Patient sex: M
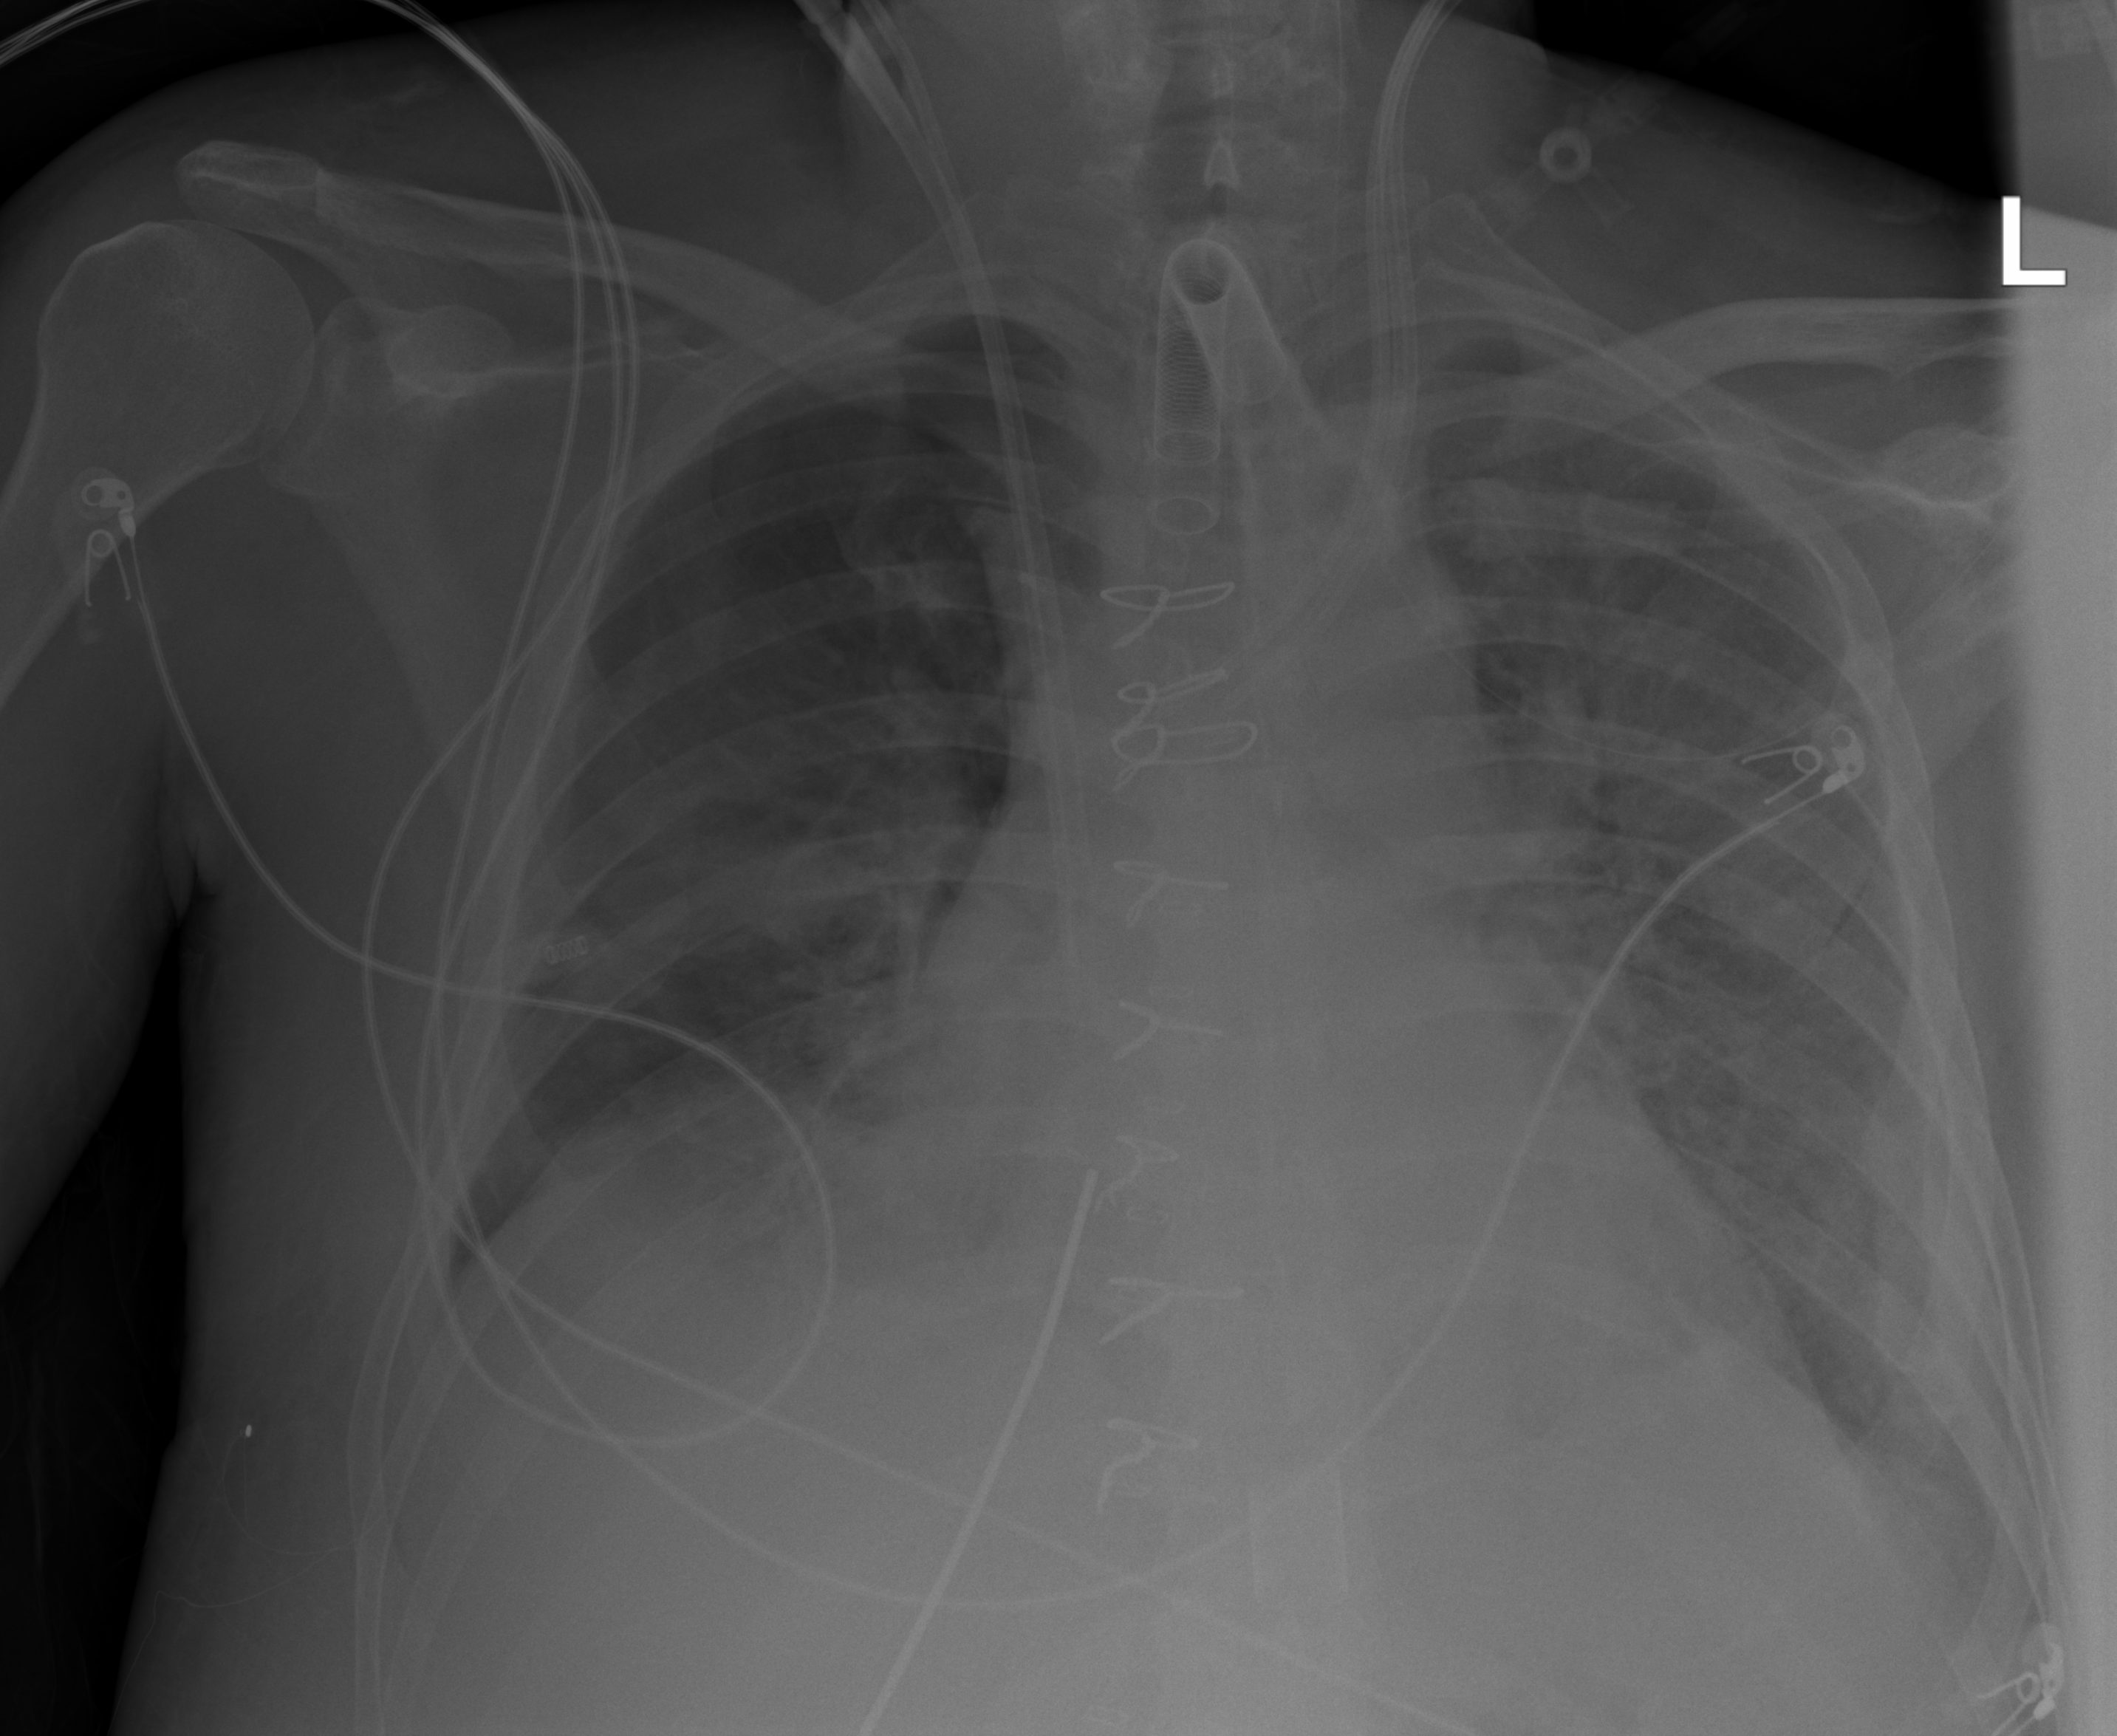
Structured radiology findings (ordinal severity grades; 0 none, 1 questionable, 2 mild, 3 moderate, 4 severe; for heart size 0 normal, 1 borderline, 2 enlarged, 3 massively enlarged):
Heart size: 2
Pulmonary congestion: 0
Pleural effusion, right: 2
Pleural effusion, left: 2
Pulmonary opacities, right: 0
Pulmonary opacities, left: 2
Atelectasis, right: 2
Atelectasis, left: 2